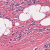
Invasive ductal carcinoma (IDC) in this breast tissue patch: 1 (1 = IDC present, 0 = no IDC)